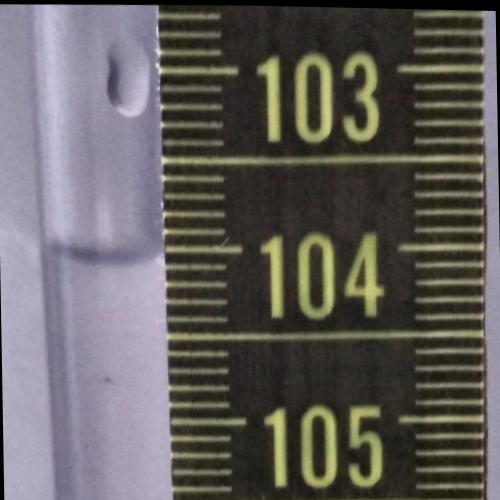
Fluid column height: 104.0 cm